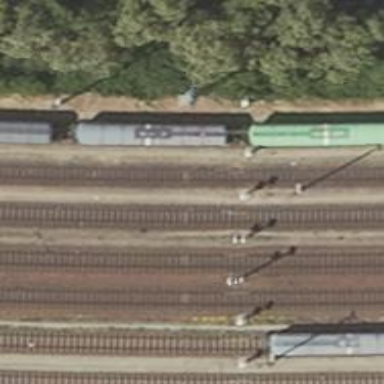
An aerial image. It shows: Isolated track section of railway.